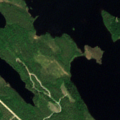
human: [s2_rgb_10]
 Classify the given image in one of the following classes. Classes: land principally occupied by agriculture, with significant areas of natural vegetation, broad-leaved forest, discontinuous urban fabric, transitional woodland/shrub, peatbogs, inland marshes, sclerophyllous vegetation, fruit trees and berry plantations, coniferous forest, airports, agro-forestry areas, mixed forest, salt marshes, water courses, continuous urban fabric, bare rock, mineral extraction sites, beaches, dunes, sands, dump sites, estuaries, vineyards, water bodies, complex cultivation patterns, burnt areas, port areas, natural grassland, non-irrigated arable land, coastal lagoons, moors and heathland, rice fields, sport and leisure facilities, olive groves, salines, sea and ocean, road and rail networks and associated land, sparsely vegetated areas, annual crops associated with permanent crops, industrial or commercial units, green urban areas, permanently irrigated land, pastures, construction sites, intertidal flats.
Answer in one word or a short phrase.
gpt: coniferous forest, water bodies